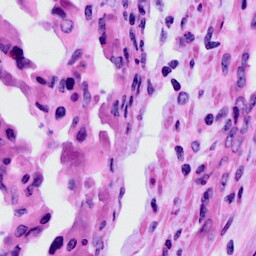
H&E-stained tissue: Cervix